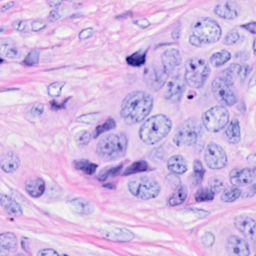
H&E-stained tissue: Breast